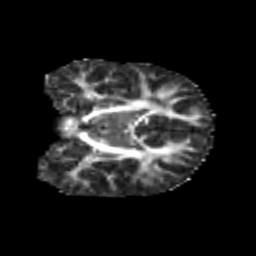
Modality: FA
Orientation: coronal
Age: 6
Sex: male
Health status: healthy